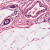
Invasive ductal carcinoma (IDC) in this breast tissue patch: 0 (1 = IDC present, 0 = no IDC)